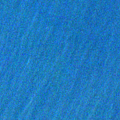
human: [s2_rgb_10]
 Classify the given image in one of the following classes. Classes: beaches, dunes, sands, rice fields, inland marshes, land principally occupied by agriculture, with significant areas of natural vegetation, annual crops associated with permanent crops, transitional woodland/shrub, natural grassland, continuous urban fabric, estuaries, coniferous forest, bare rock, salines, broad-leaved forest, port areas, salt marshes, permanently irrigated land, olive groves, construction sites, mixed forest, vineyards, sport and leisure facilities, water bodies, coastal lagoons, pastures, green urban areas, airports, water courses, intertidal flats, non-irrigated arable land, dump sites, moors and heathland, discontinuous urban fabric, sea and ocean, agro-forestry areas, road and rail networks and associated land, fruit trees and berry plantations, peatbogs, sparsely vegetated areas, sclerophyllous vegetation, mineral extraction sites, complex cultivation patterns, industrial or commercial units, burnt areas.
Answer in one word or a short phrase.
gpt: sea and ocean